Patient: sex F, age 27
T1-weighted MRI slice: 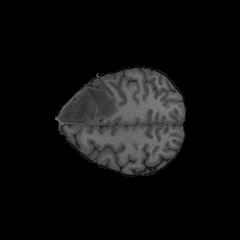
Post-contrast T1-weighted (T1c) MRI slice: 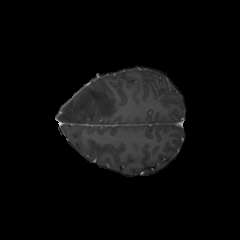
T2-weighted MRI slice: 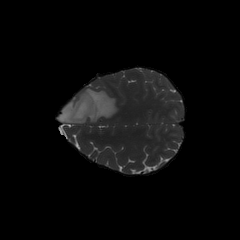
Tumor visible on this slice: yes
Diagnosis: Astrocytoma, IDH-mutant
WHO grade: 4